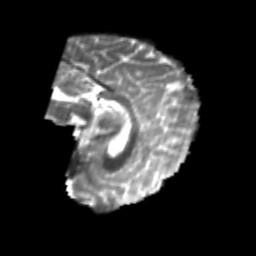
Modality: T2w
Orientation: sagittal
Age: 22
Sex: female
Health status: healthy
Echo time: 0.074 s